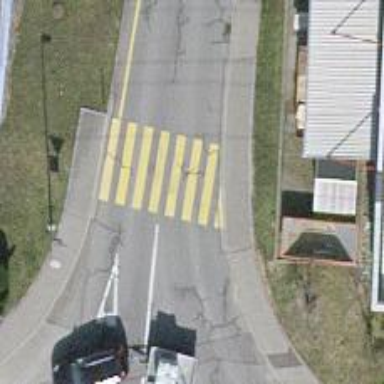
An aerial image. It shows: Zebra crossing on the road.